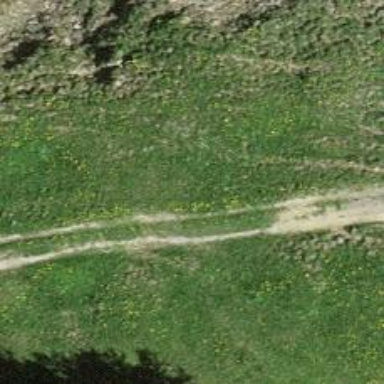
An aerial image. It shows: Track with very rough surface.